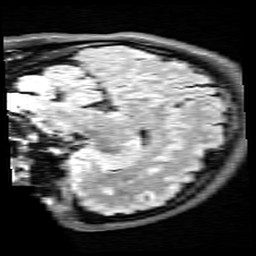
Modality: FLAIR
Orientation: sagittal
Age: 21
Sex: female
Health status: healthy
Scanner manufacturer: siemens
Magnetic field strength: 3 T
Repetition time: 9 s
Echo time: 0.088 s